Question: So I'm working on a particle emitter with javascript and canvas.
And I want to be able to set what direction the particles are emitting based on an angle.
This can be done with this function:
'''
y = Math.tan(45 * Math.PI/180);
'''
Which returns 1 if the angle is 45. etc.
But I don't exacly know how I should implement this since pixels are calculated a little different. Think -1 as removing one pixel each step and 1 as adding one pixel.
If the angle is 45, Y is 1 and X is 1 which is correct.
But to get a pixel traveling at 315 degrees Y is -1 and X should be 1.
And at 225 degrees Y should be -1 (but is 1) and X should be -1.
How should the function look like if it should work like this?
Here is an image of how im thinking:
(The emitter is in the origin.)

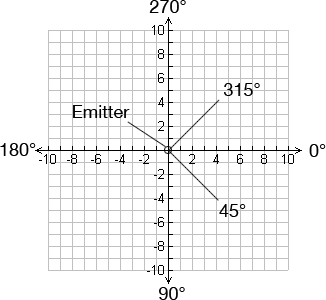
Answer: Actually it's simple,
'''
angle = (angle * Math.PI/180) % 360;
tangent = Math.tan(angle);
'''
Since you do not know where is x;
'''
section_x_positive = (angle<90||angle>270?1:-1);
section_y_positive = (angle>0&&angle<180?1:-1);
x = abs(tangent) * section_x_positive;
y = abs(tangent) * section_y_positive;
'''